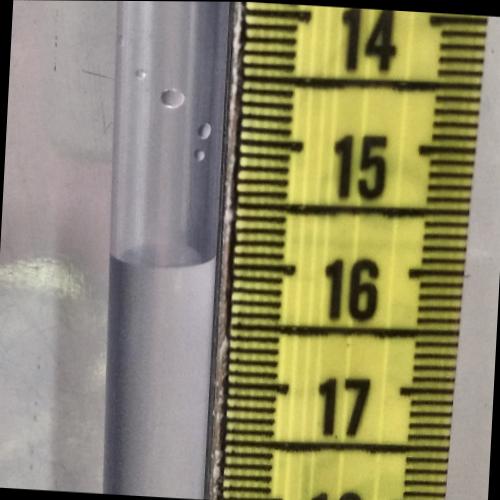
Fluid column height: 15.9 cm